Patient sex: M
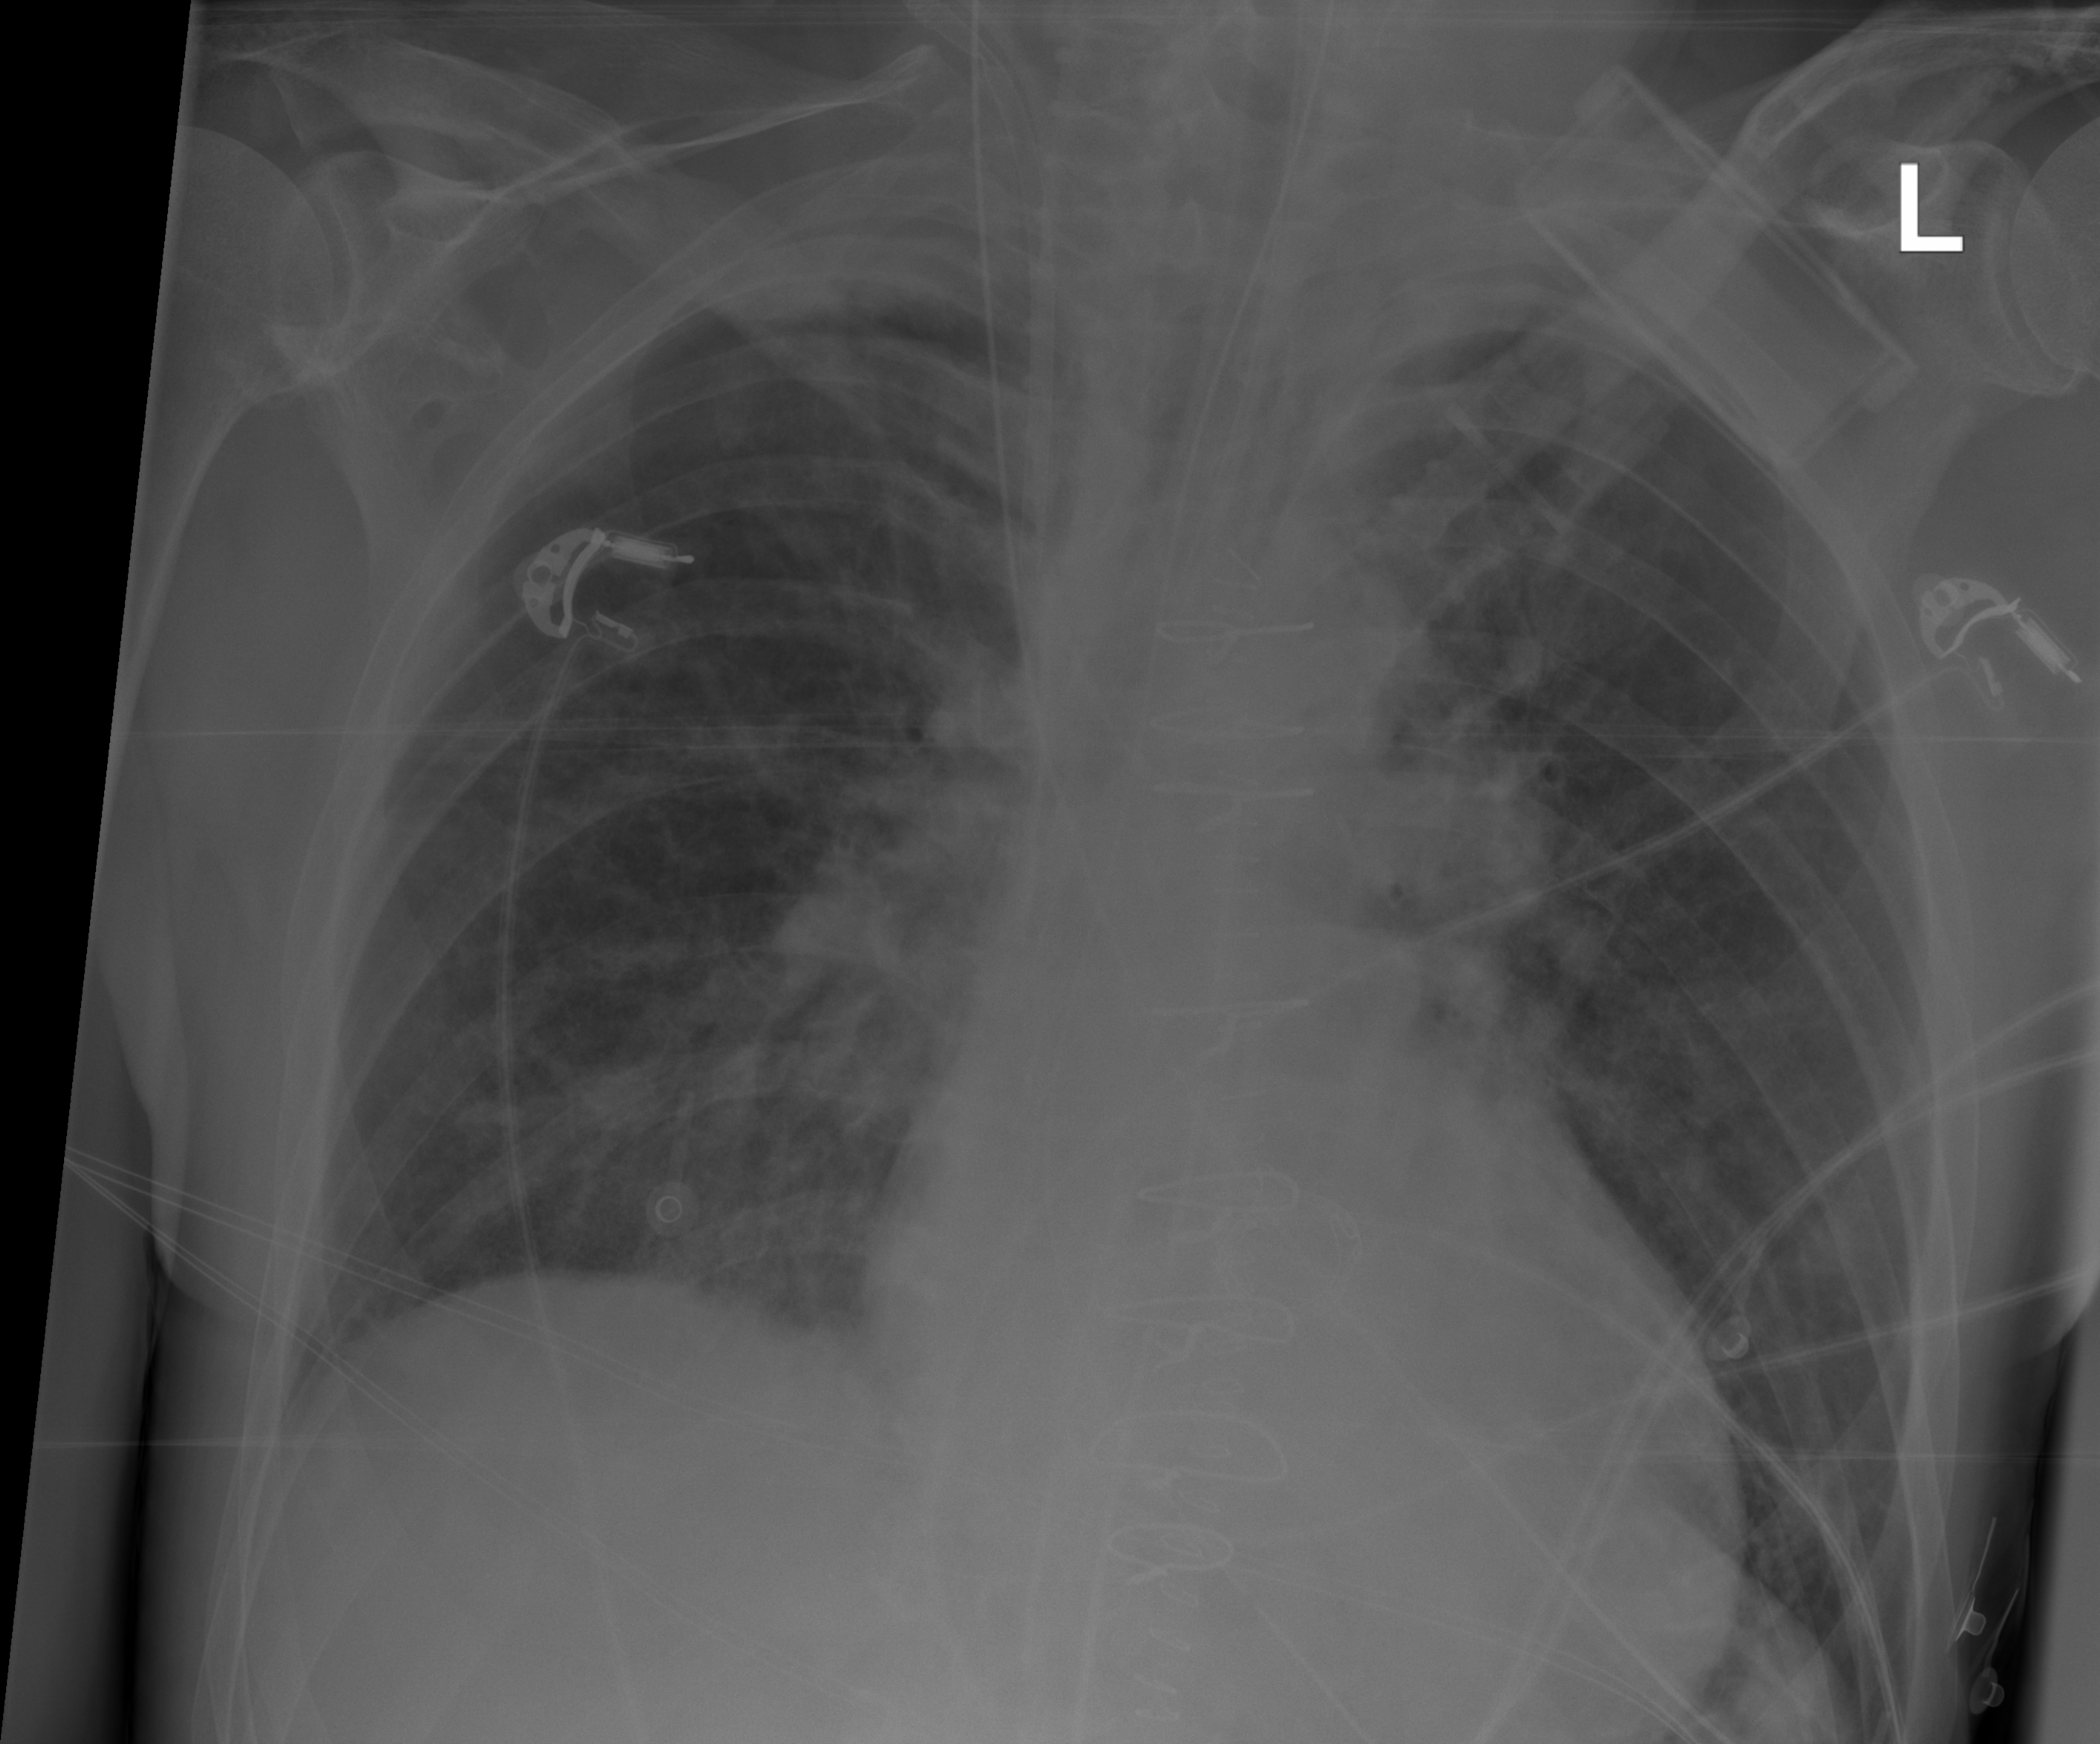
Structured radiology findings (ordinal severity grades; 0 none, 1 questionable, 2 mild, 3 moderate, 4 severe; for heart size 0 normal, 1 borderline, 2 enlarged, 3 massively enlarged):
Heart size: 0
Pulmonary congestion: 2
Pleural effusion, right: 0
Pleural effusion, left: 0
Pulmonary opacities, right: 0
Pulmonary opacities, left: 0
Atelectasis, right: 2
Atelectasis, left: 2